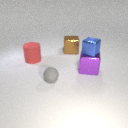
large brown metal cube behind small gray rubber sphere